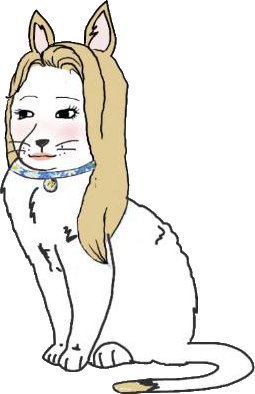
Label: 5_Animal